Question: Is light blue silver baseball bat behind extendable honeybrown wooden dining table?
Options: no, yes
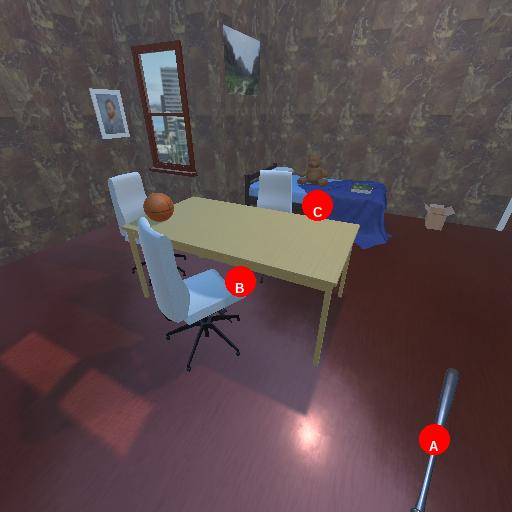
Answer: no